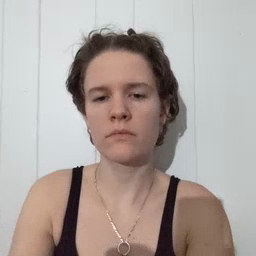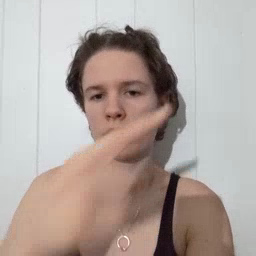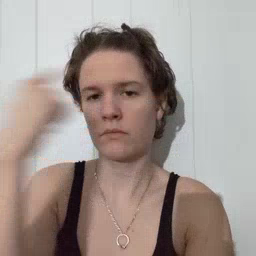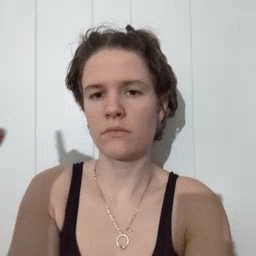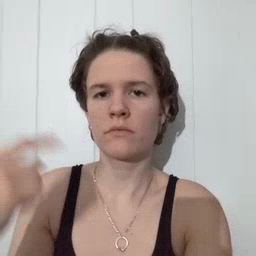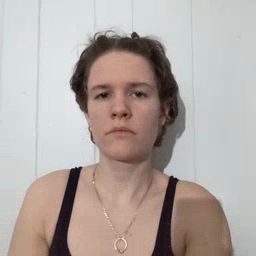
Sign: black